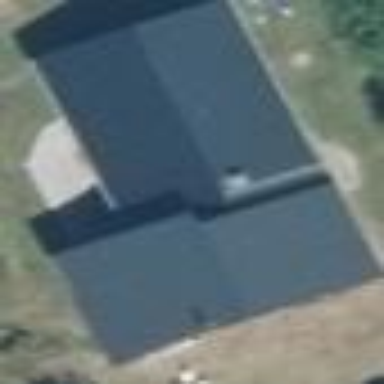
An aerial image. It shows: Detached building.